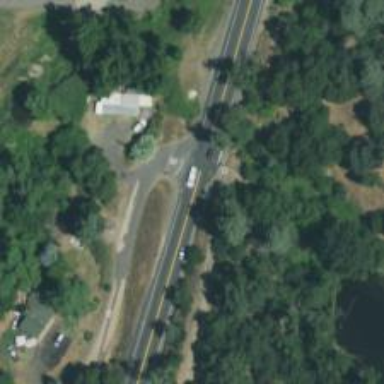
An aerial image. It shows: Stop road.